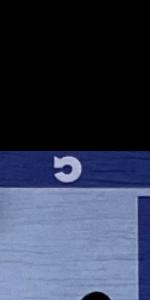
Label: Empty